Interaction volume radius: 10 \u00c5
Interaction volume height: 15 \u00c5
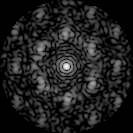
Disorder parameter: 0.6896